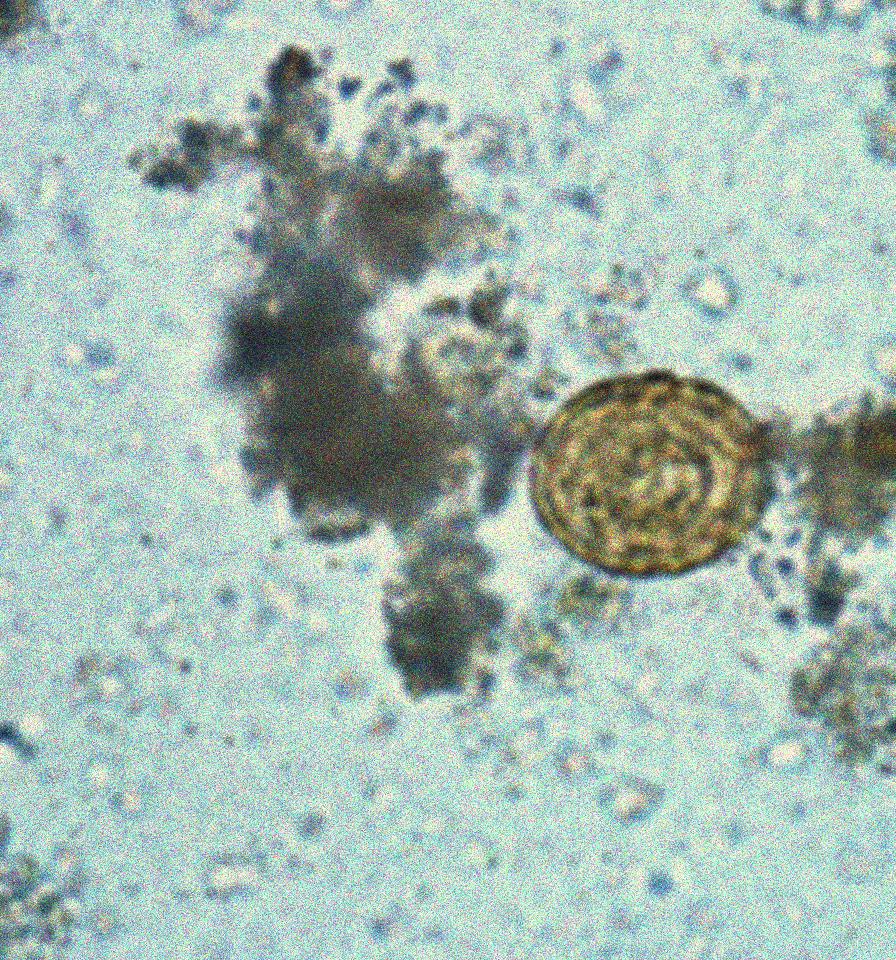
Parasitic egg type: Ascaris lumbricoides